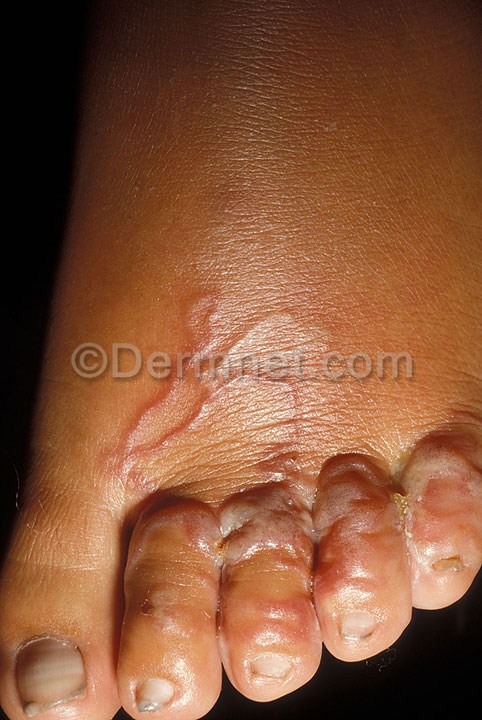
Disease: Scabies Lyme Disease and other Infestations and Bites